Question: I'm developping an application on android!
Well I have a little conflict now, I want to execute an XPath query but I didn't arrive to solve this problem.

This an example of XML filethat I use:
'''
<?xml version="1.0"?>
<catalog>
<book id="bk101">
<author>Gambardella, Matthew</author>
<title>XML Developer's Guide</title>
<genre>Computer</genre>
<price>44.95</price>
<publish_date>2000-10-01</publish_date>
<description>An in-depth look at creating applications
with XML.</description>
</book>
<book id="bk102">
<author>Ralls, Kim</author>
<title>Midnight Rain</title>
<genre>Fantasy</genre>
<price>5.95</price>
<publish_date>2000-12-16</publish_date>
<description>A former architect battles corporate zombies,
an evil sorceress.</description>
</book>
<book id="bk103">
<author>Corets, Eva</author>
<title>Maeve Ascendant</title>
<genre>Fantasy</genre>
<price>5.95</price>
<publish_date>2000-11-17</publish_date>
<description>After the collapse of a nanotechnology
society in England.</description>
</book>
</catalog>
'''
How can I do??
Thanks in advance!!
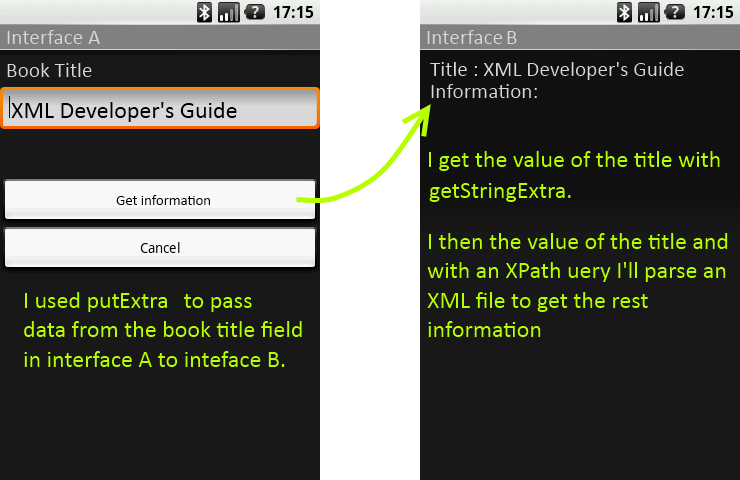
Answer: Look at this example:
'''
import java.io.FileReader;
import javax.xml.xpath.XPath;
import javax.xml.xpath.XPathConstants;
import javax.xml.xpath.XPathFactory;
import org.w3c.dom.Element;
import org.w3c.dom.NodeList;
import org.xml.sax.InputSource;
public class GuestList {
public static void main(String[] args) throws Exception {
XPathFactory factory = XPathFactory.newInstance();
XPath xPath = factory.newXPath();
NodeList shows = (NodeList) xPath.evaluate("/schedule/show",
new InputSource(new FileReader("tds.xml")), XPathConstants.NODESET);
for (int i = 0; i < shows.getLength(); i++) {
Element show = (Element) shows.item(i);
String guestName = xPath.evaluate("guest/name", show);
String guestCredit = xPath.evaluate("guest/credit", show);
System.out.println(show.getAttribute("weekday") + ", " + show.getAttribute("date") + " - "
+ guestName + " (" + guestCredit + ")");
}
}
}
'''
The rest of examples are here : <URL>